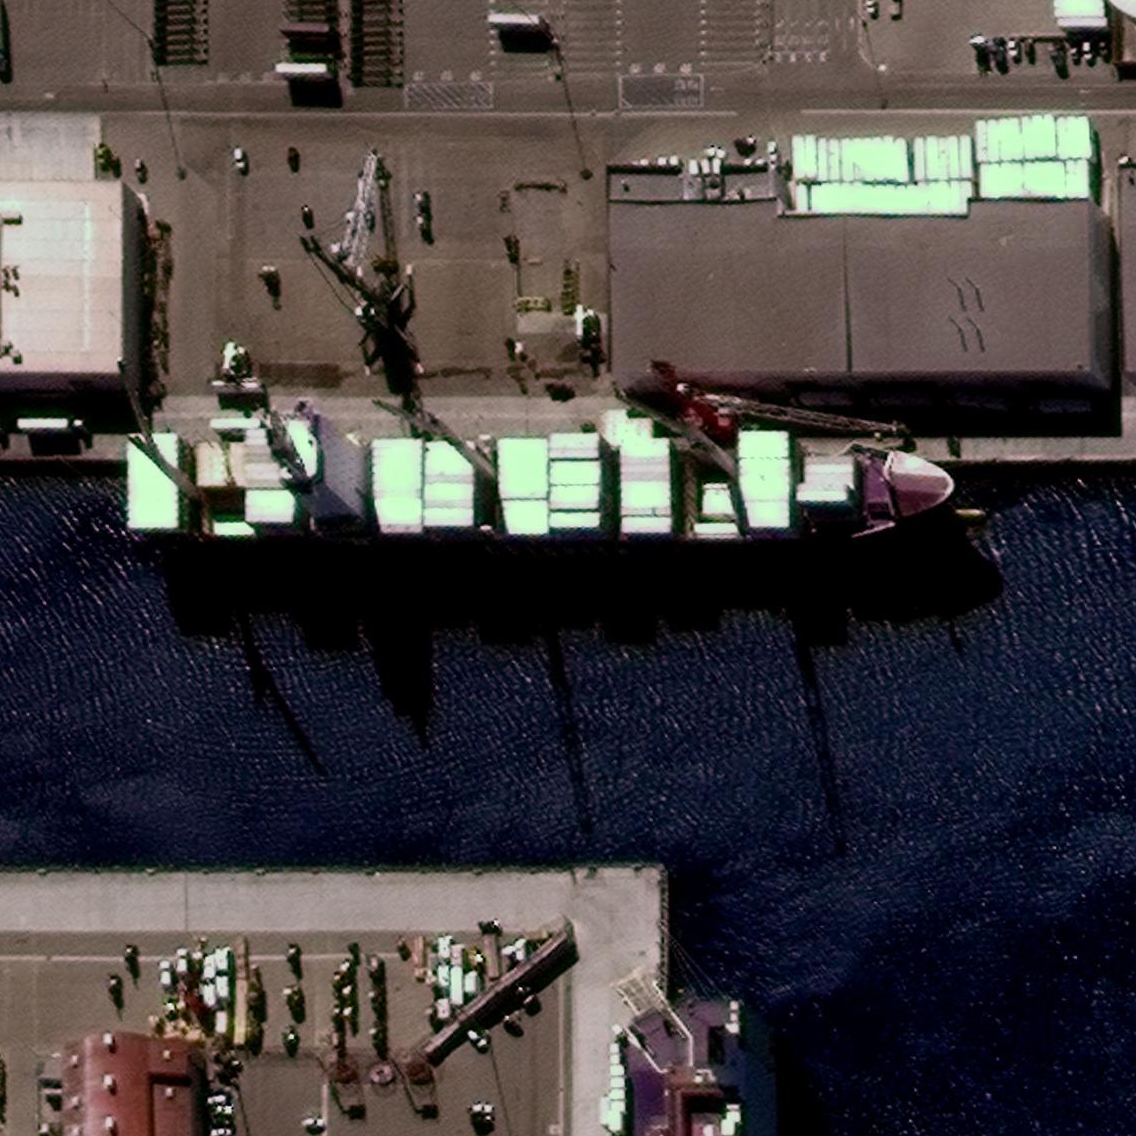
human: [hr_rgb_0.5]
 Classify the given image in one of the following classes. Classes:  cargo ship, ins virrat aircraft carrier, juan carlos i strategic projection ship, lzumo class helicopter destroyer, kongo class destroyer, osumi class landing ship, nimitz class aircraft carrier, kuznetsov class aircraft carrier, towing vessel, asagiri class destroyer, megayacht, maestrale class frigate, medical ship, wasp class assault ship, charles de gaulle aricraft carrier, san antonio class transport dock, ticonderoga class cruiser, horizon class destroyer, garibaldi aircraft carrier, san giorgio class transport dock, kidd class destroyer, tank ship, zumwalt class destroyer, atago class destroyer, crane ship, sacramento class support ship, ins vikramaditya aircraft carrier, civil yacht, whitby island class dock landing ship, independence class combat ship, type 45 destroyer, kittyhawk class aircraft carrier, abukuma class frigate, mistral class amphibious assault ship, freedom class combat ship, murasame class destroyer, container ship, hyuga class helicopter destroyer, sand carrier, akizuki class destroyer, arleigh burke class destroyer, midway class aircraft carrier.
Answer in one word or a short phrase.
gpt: Container ship